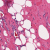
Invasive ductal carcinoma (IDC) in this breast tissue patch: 0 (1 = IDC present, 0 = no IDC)